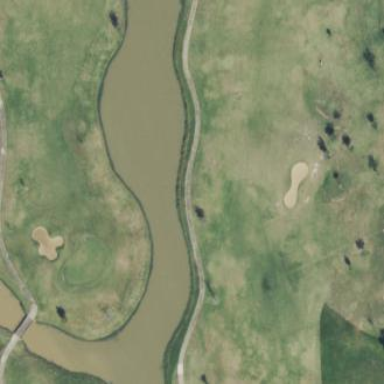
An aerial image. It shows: Golf fairway surrounded by grass.